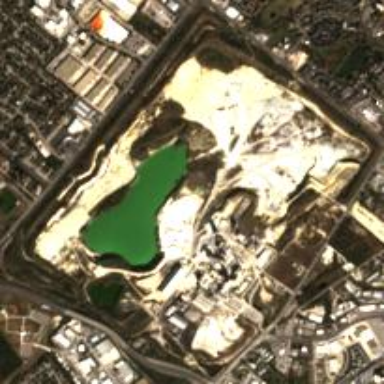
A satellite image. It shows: Quarry area.